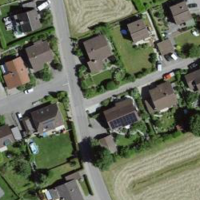
EUNIS habitat code: 55
Species observed at this site:
Campanula persicifolia